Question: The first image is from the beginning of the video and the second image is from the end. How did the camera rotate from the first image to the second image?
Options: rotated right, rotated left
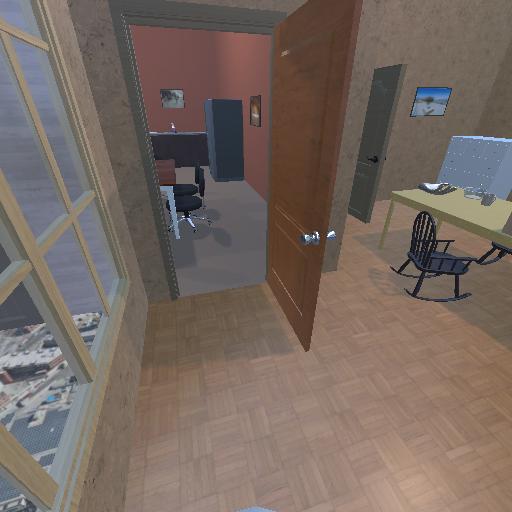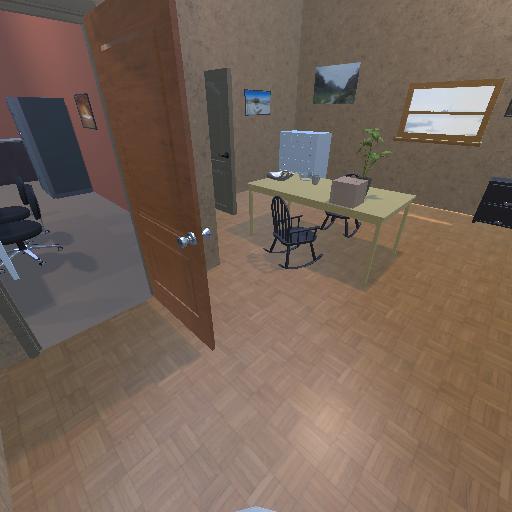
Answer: rotated right